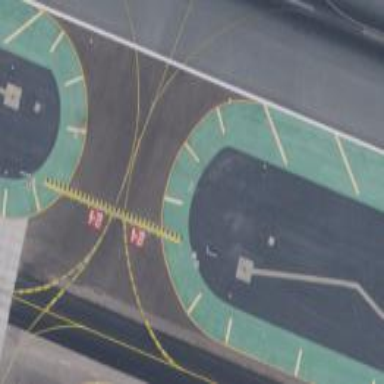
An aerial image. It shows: View of taxiway at the airport.